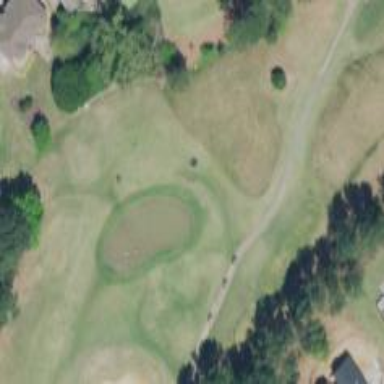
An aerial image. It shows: Golf hole.